Question: I'm new to testing .net core web APIs and am struggling to test the POST method on my API. I can assert the type of the ActionResult that is returned, but I can't seem to figure out how to compare the result to the fixture that I'm creating.
I've debugged the unit test and seen that the CreatedAtAction call is returning an ActionResult. The top-level Value is null. However, the Value for the Result has the item.
I feel like I'm missing a cast or something and my code should be expecting a CreatedAtActionResult or something, but I can't seem to figure out how to get this to work.
Here is the (POST) method from my controller:
'''
[HttpPost]
public async Task<ActionResult<TodoItem>> AddTodoItem(TodoItem item)
{
_context.TodoItems.Add(item);
await _context.SaveChangesAsync();
return CreatedAtAction(nameof(GetTodoItem), new { id = item.Id }, item);
}
'''
Here is my unit test:
'''
[Fact]
public async Task PostTodoItem_ShouldPass()
{
var fixture = new Fixture();
var item = fixture.Create<TodoItem>();
var result = await _controller.AddTodoItem(item);
Assert.IsType<ActionResult<TodoItem>>(result); // WORKS
Assert.Equal(item, result.Value); // DOESN'T WORK!!
}
'''
I'm using Autofixture and the EF in-memory database for testing. All of this is getting set up in a shared database fixture class which runs before the unit test.
Here is my debugger output.

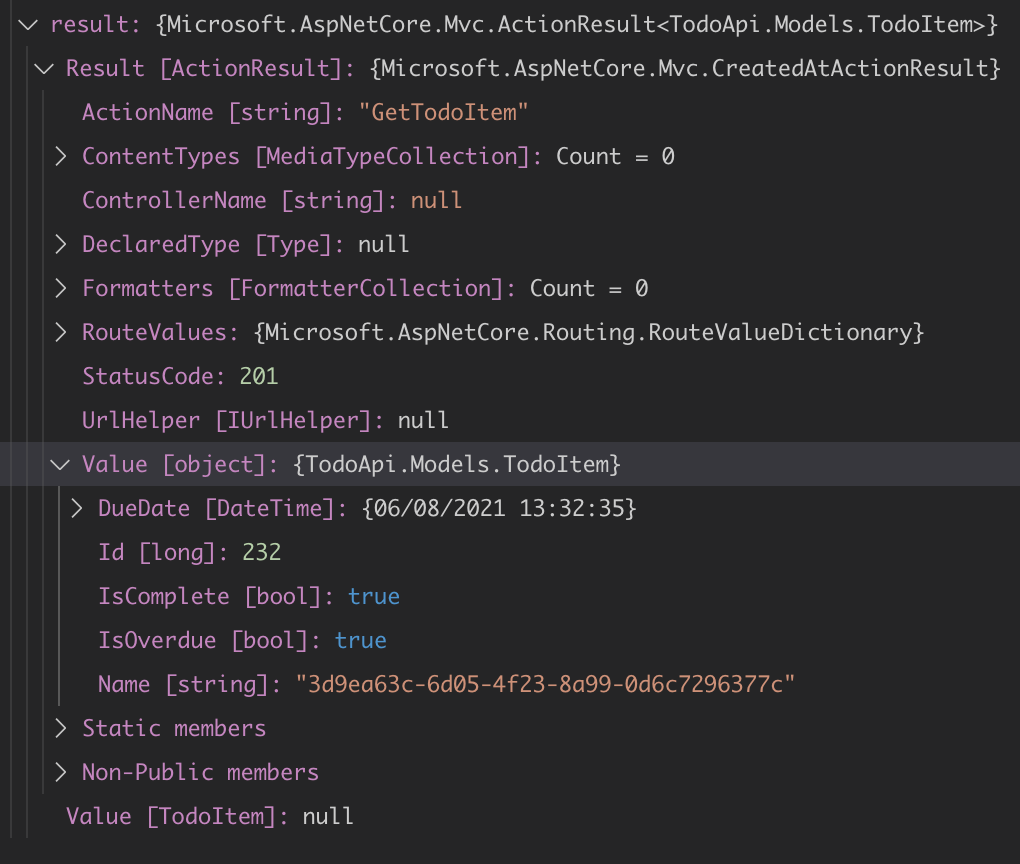
Answer: This appears to be an oddity in the object model here. I dont know the reason though.
You call which returns a . That has a Value property which is an object. This is what you're passing the into and you can see it in your debugger output.
This class does NOT inherit from , but thats what your function returns.
DOES have an implicit operator that allows it any type to be cast to it and one that is for objects (not generic).
So when the compiler sees you returning a , it needs to turn that into the so it calls the implicit cast from (as CreatedAtActionResult : ObjectResult : ActionResult).
Therefore to get the Todo for the comparison you want you need to:
'''
Assert.Equal(item, (result.Result as CreatedAtActionResult).Value); // SHOULD WORK!!
'''